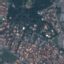
Land use / land cover class: Residential